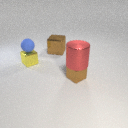
small brown metal cube to the right of small yellow metal cube